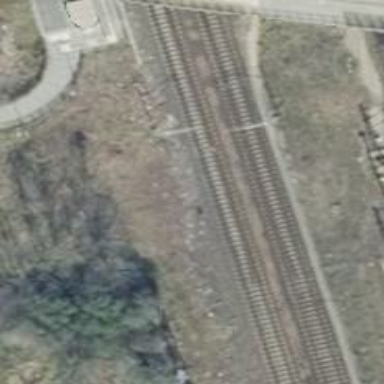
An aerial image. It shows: Abandoned railway yard is depicted.